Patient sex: M
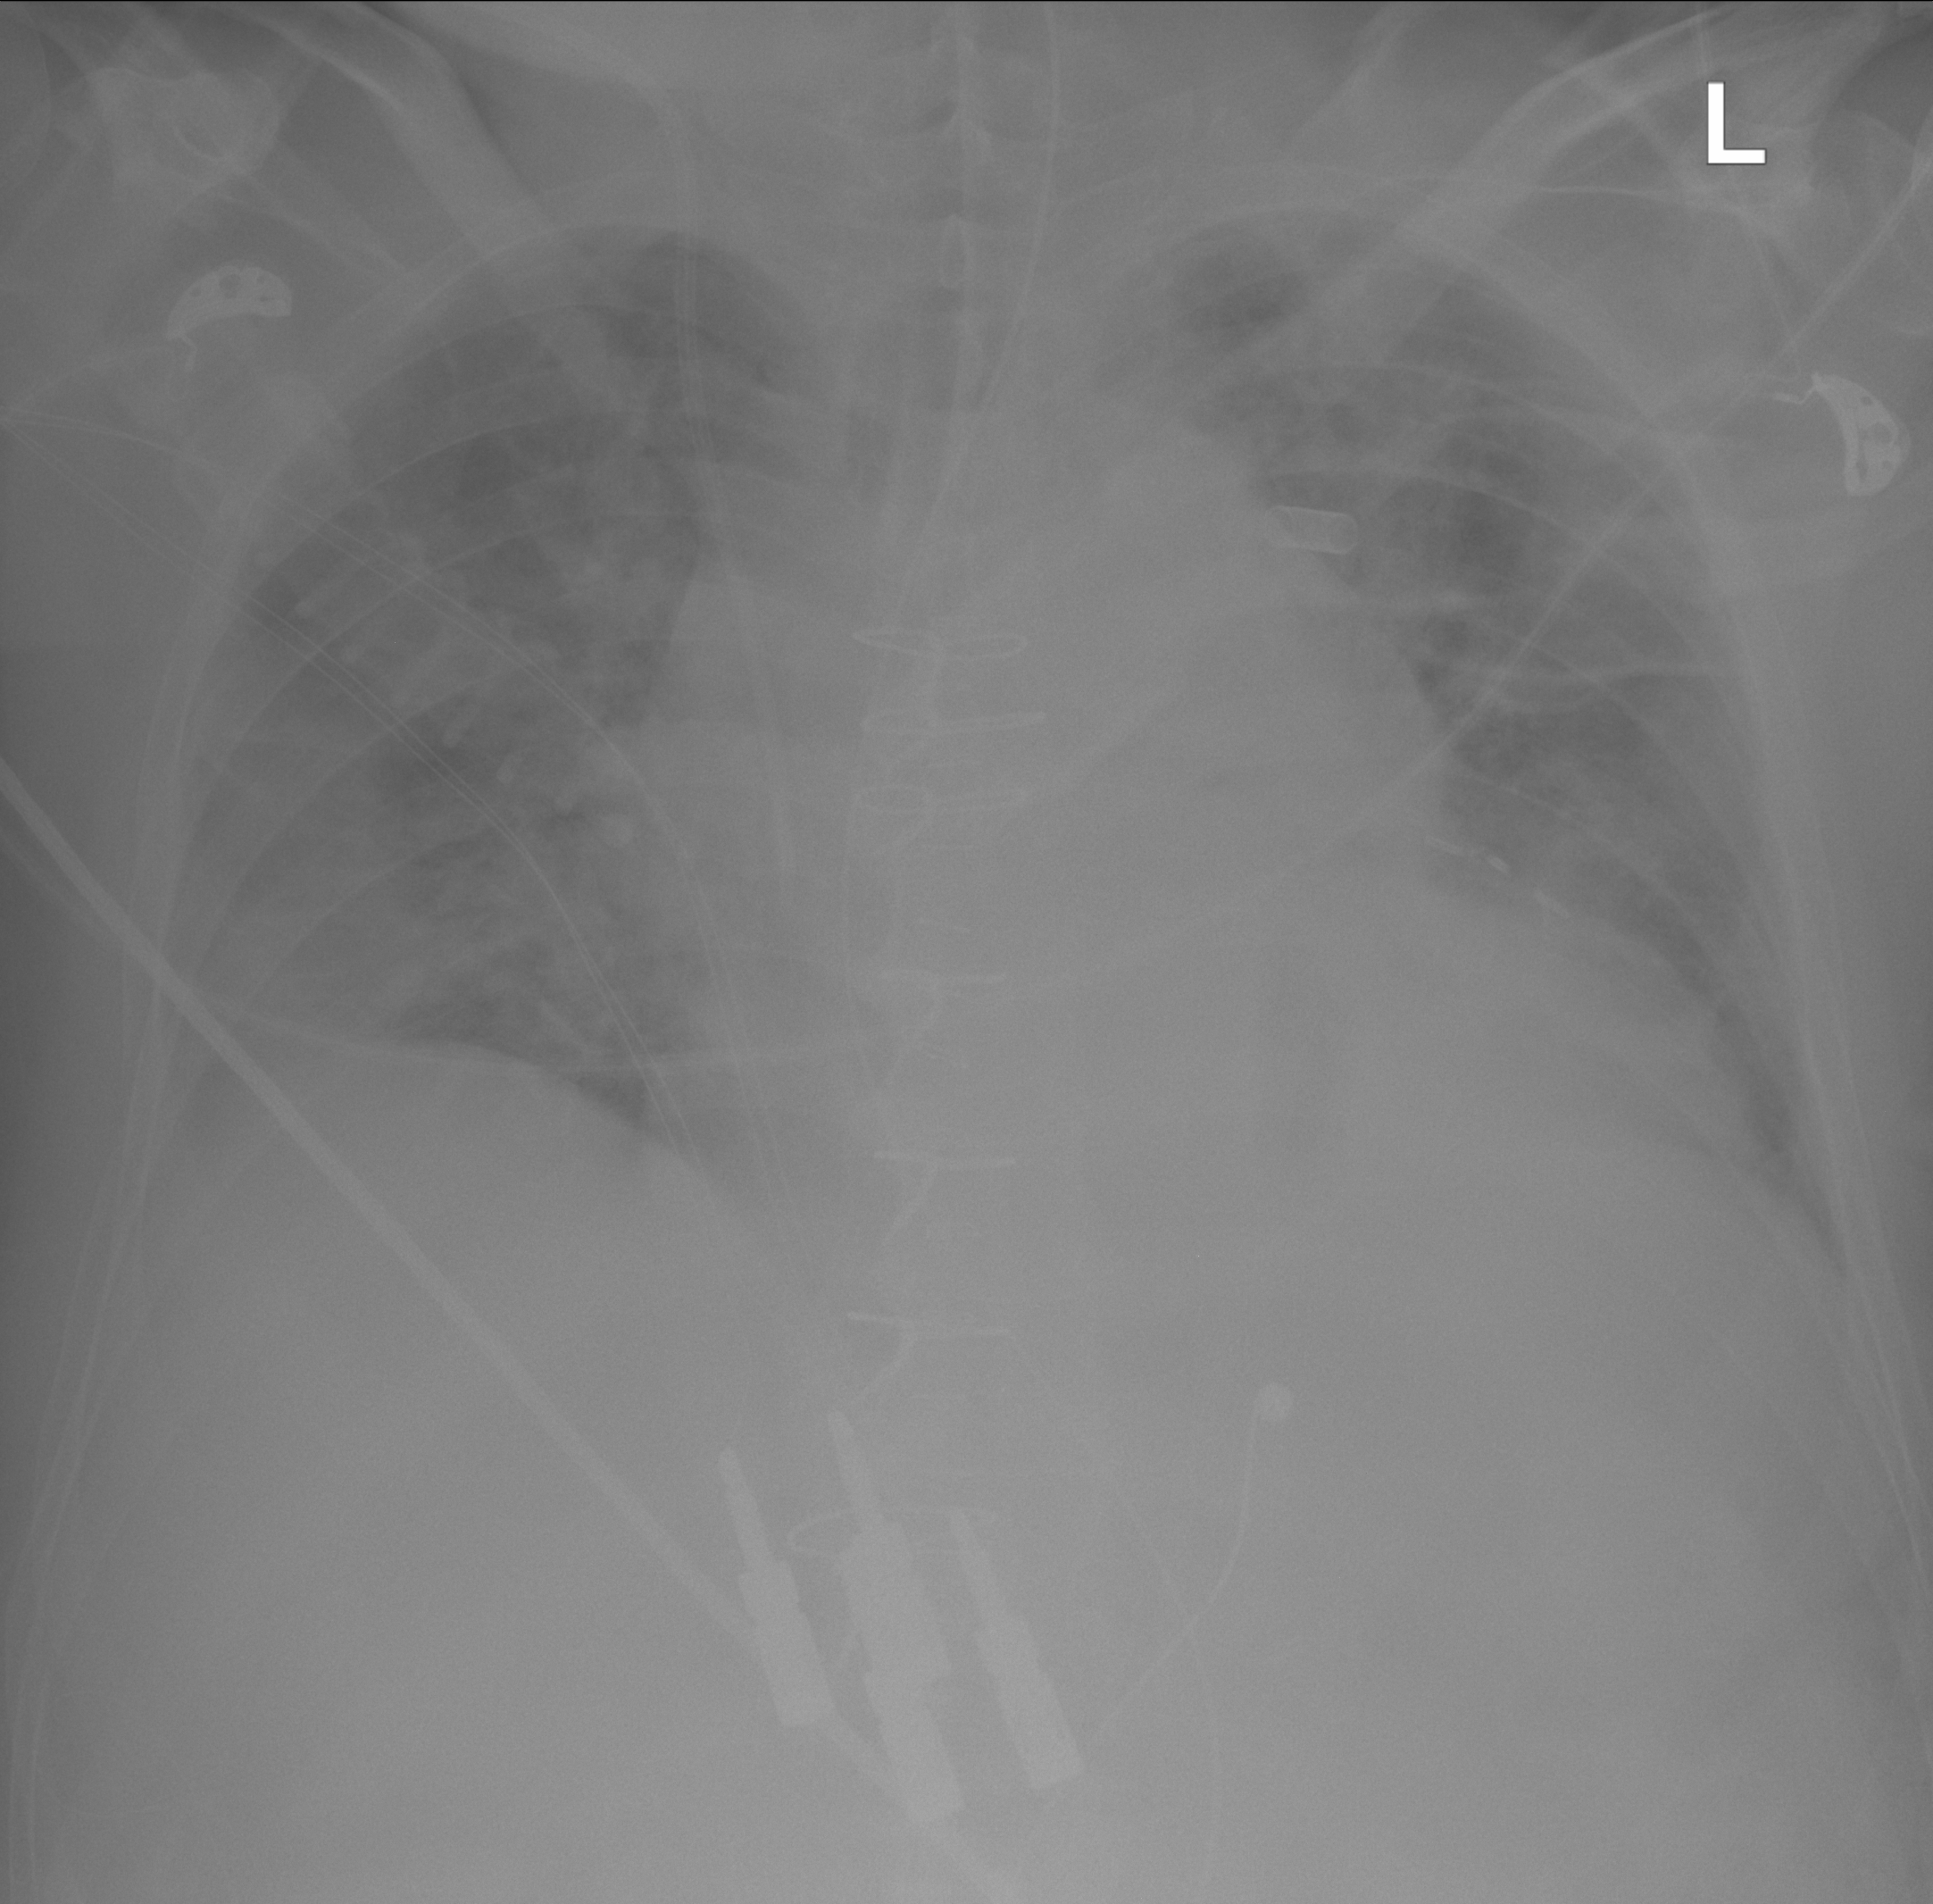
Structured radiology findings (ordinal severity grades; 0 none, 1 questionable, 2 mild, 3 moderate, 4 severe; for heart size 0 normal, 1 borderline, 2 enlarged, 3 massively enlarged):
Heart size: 2
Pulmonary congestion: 0
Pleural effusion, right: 2
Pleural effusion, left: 0
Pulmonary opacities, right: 2
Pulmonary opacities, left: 0
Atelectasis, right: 2
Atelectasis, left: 2